Question: When I run json code through json_decode it works fine, but when I encrypt with mcrypt and encode with urlencode then decode and decrypt, it doesn't work.
Does anyone know what's wrong?
The decrypted json looks exactly like the json before being encrypted.
'''
<?
$json = '{"entry1":{"name":"bob","age":"15"},"entry2":{"name":"bill","age":"50"}}';
$iv_size = mcrypt_get_iv_size(MCRYPT_RIJNDAEL_256, MCRYPT_MODE_ECB);
$iv = mcrypt_create_iv($iv_size, MCRYPT_RAND);
$key = "abcdefghijkl";
$encrypted = mcrypt_encrypt(MCRYPT_RIJNDAEL_256, $key, $json, MCRYPT_MODE_ECB, $iv);
$urlencoded = urlencode($encrypted);
$urldecoded = urldecode($urlencoded);
$decrypted = mcrypt_decrypt(MCRYPT_RIJNDAEL_256, $key, $urldecoded, MCRYPT_MODE_ECB, $iv);
// json and decrypted json comparison
echo "<h3>JSON & Decrypted JSON look the same:</h3>";
echo $json . " // json<br>";
echo $decrypted . " // decrypted json<br>";
// json - works!
echo "<h3>JSON works:</h3>";
$data = json_decode($json);
$i = 1;
while ($i <= 2) {
$entrynumber = "entry" . $i;
echo "name ----- " . $data->$entrynumber->name . "<br>";
echo "age ------- " . $data->$entrynumber->age . "<br>";
$i++;
}
// decrypted json - doesnt work!
echo "<h3>Decrypted JSON doesnt work:</h3>";
$data = json_decode($decrypted);
$i = 1;
while ($i <= 2) {
$entrynumber = "entry" . $i;
echo "name ----- " . $data->$entrynumber->name . "<br>";
echo "age ------- " . $data->$entrynumber->age . "<br>";
$i++;
}
?>
'''
If you paste that code into a php document you will see what I mean.

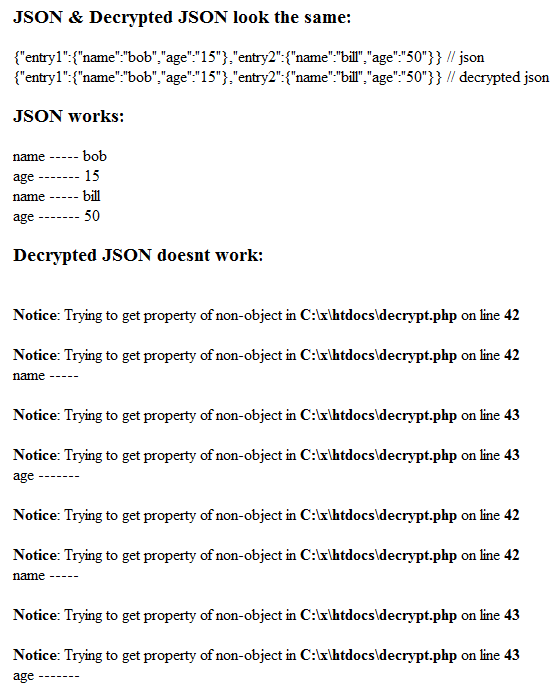
Answer: Your encryption/decryption algorithm is adding padding to conform to the block-size. You should remove null-characters from the end, for example:
'rtrim($decrypted, "");'